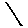
Label: line